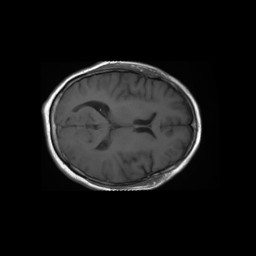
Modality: T1w
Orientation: axial
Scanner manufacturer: ge
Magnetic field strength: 1.5 T
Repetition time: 0.394 s
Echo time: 0.00764 s